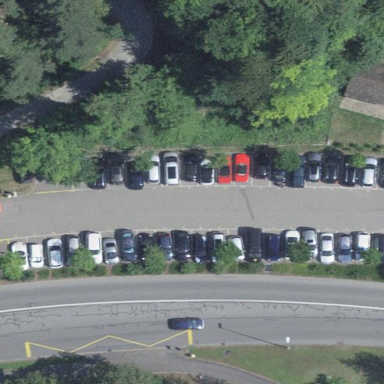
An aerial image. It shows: Park and ride parking facility with surface parking.